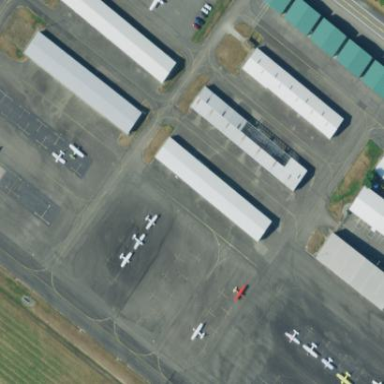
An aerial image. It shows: Hangar building.